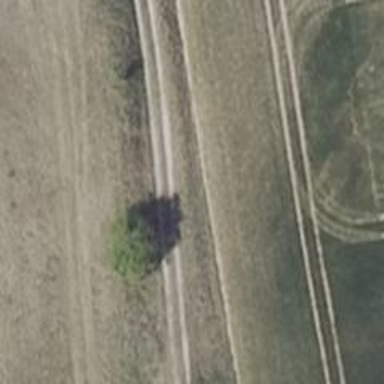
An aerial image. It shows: Deciduous broadleaved tree.